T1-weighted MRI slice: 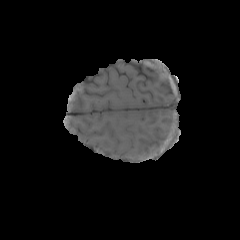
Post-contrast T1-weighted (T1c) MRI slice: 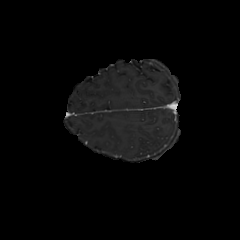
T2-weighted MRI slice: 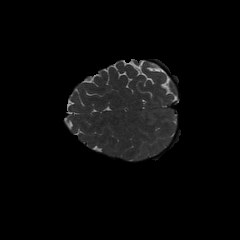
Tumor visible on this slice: no